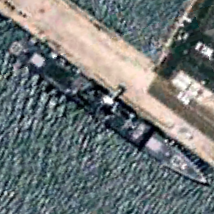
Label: cruiser